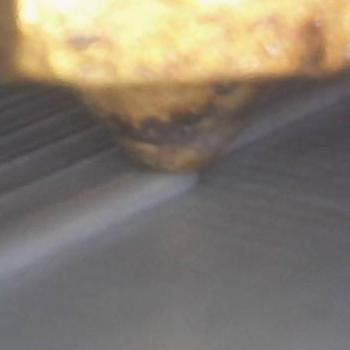
Flow rate: 126%